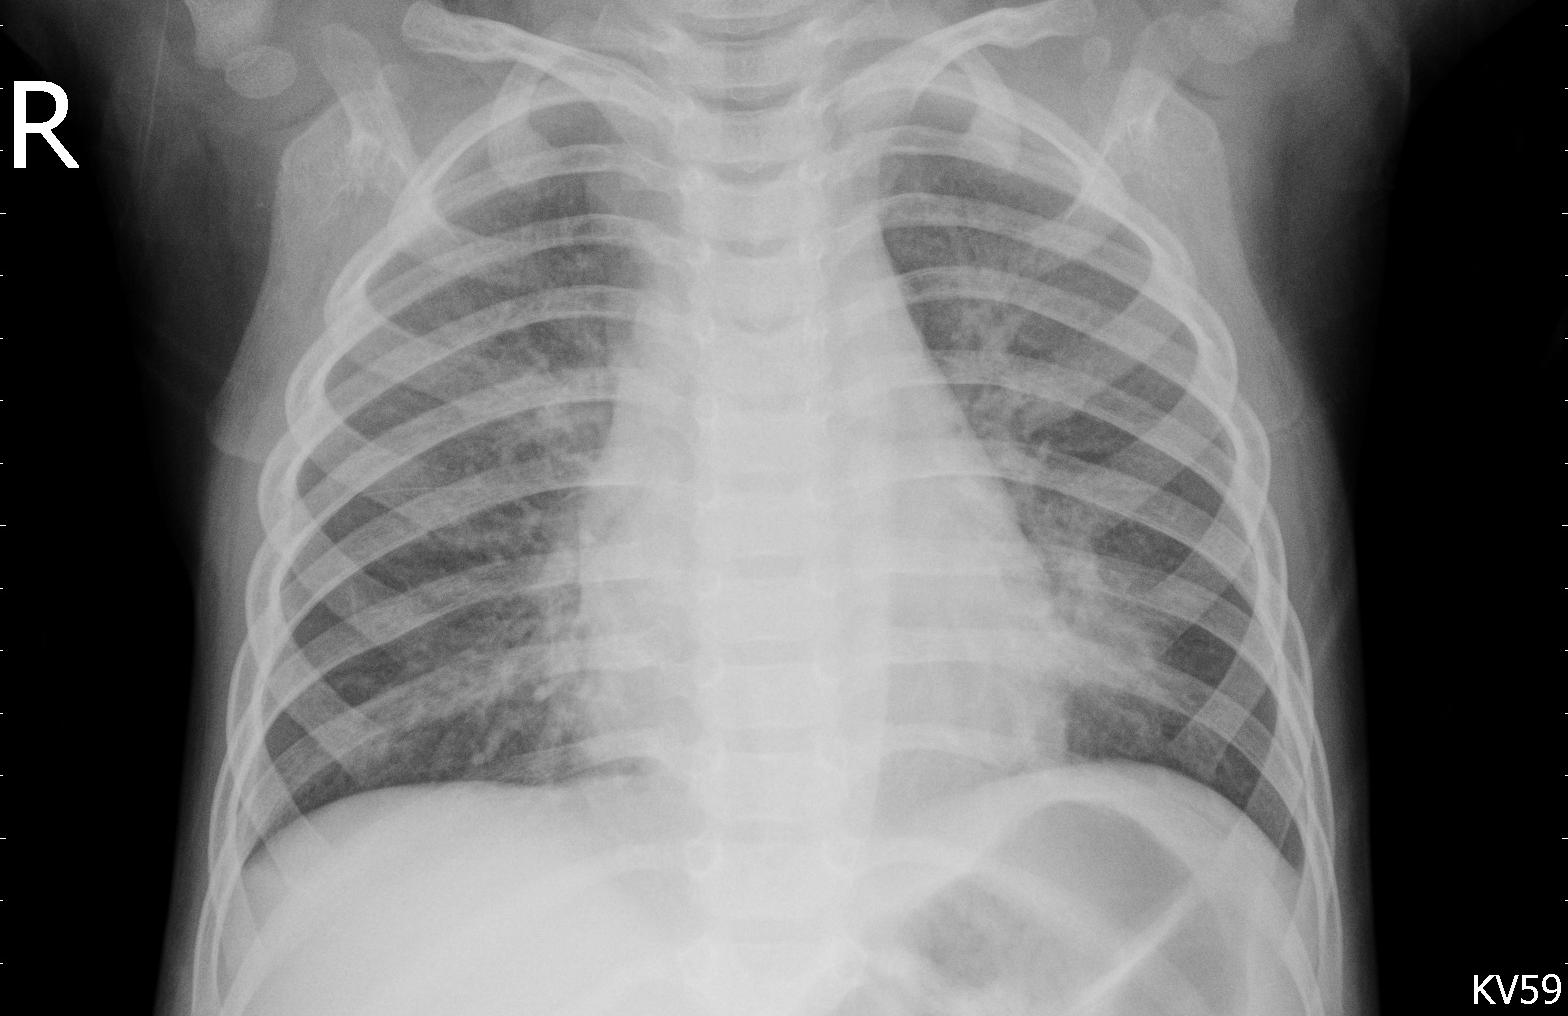
Diagnosis: PNEUMONIA